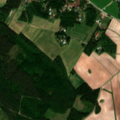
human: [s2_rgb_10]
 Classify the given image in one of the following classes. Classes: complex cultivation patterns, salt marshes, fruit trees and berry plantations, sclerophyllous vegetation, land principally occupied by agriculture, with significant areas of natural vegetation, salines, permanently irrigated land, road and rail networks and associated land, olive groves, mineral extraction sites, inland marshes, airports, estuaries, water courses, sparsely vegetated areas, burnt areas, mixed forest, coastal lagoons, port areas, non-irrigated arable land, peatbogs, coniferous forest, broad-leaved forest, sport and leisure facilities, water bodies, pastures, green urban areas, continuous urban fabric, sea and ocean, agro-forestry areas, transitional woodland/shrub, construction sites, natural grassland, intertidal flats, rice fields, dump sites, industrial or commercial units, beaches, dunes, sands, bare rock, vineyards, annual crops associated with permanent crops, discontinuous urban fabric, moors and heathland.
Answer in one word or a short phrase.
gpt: non-irrigated arable land, coniferous forest, mixed forest